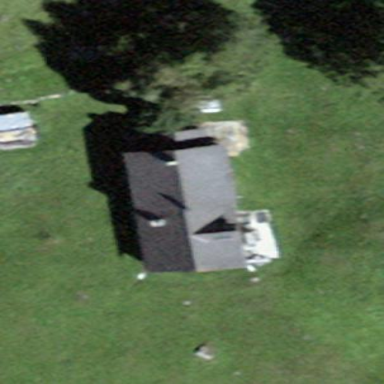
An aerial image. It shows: Gabled house with grey roof.